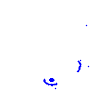
Particle: electron